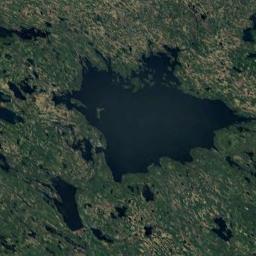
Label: lake